Field crop: maize
Growth stage: 2
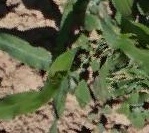
Species: maize